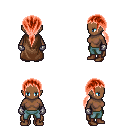
a pixel art fantasy rpg character, female body template, human, dark skin, brown cape, teal pants, red ponytail hairstyle, metal gloves, brown shoes, four views (front, back, left, right), 2x2 character sprite sheet, small pixel art, hard edges, no anti-aliasing